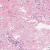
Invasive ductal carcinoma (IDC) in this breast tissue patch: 0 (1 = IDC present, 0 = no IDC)